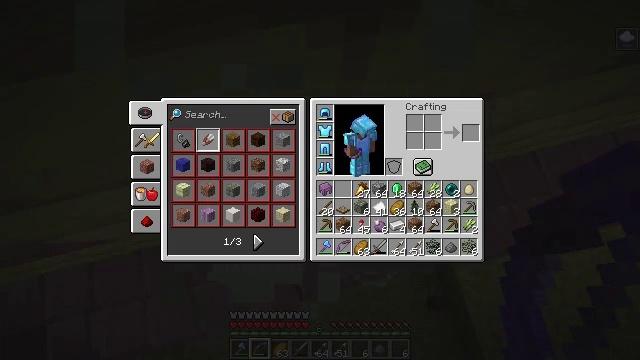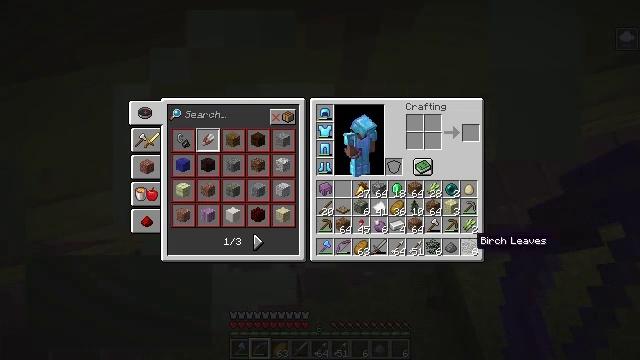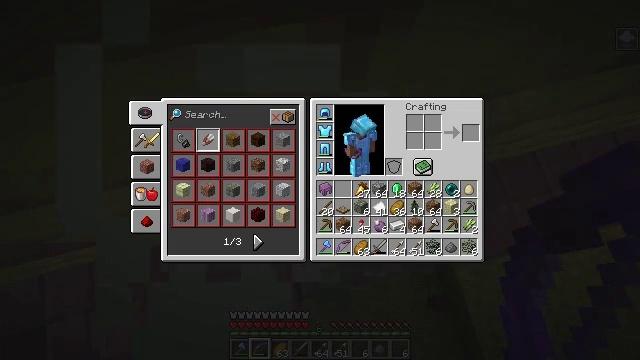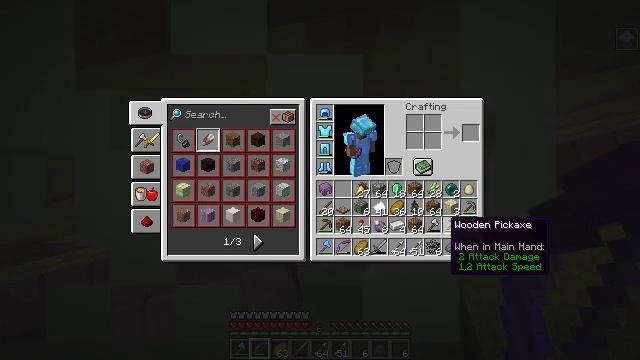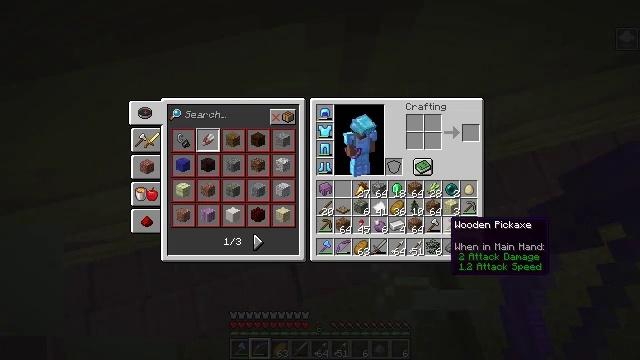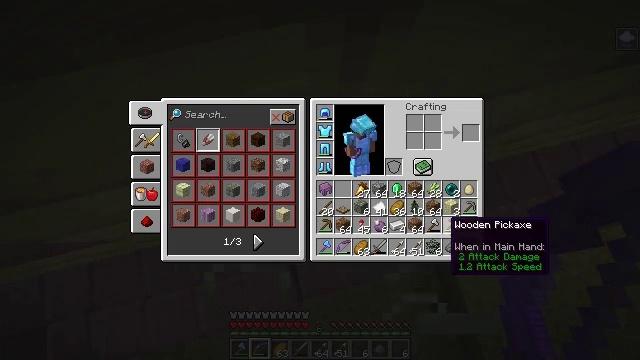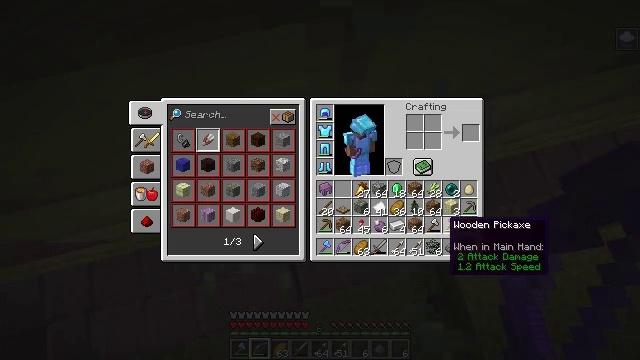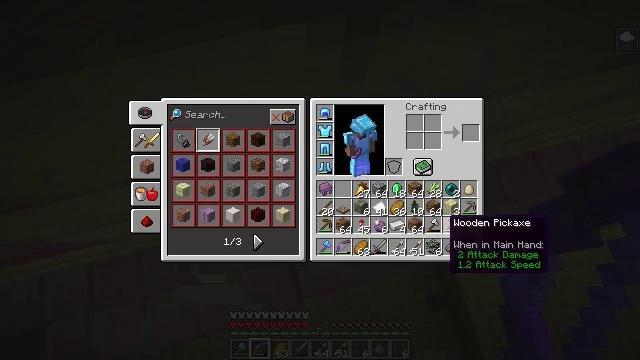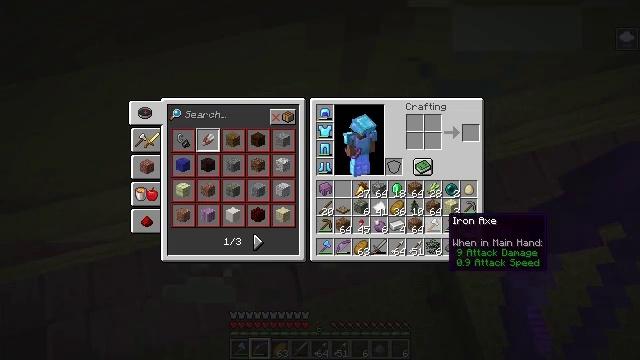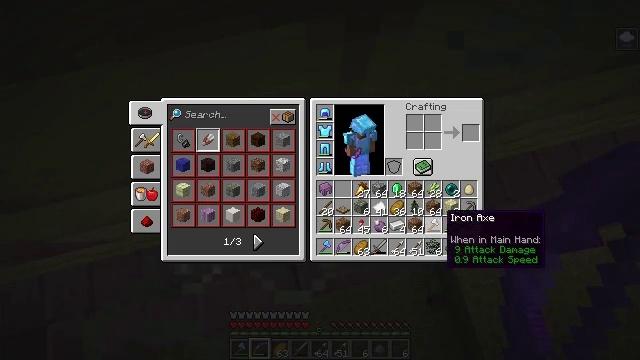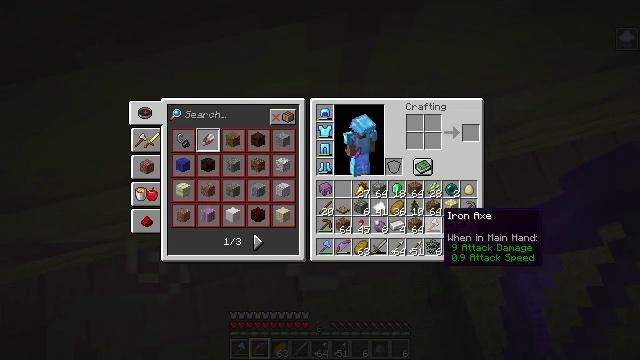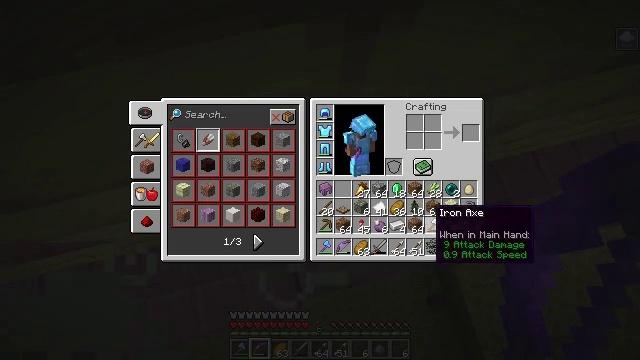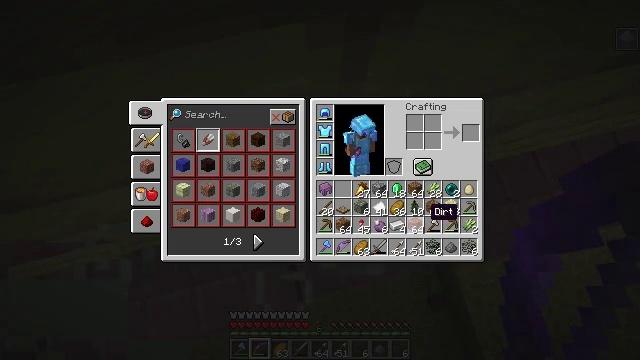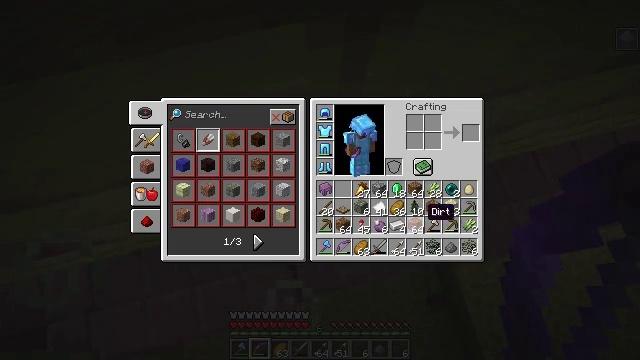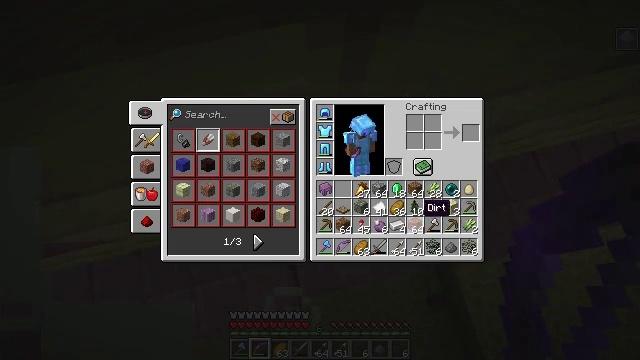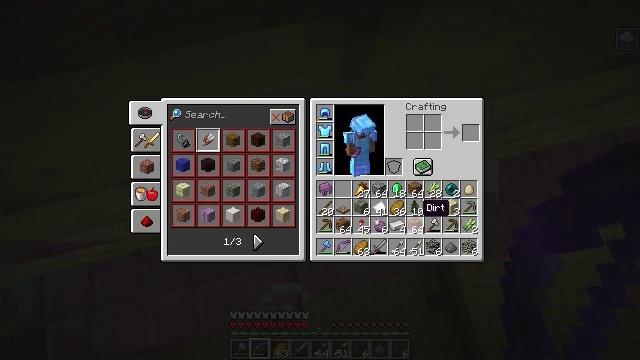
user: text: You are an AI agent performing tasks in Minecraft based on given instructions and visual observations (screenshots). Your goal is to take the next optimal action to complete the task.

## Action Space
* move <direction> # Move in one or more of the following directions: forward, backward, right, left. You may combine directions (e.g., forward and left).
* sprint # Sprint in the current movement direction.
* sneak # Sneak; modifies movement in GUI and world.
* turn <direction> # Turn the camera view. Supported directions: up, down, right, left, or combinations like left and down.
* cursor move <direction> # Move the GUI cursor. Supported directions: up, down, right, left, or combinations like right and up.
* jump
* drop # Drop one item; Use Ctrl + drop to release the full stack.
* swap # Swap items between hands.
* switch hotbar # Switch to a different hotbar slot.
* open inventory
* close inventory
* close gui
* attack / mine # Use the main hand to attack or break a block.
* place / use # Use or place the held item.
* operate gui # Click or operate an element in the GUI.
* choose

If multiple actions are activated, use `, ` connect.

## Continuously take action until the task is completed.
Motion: motion action
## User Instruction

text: Remove an iron axe from the inventory.
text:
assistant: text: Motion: cursor move left
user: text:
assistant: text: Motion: cursor move left and up
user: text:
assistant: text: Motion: no_op
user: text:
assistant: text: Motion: no_op
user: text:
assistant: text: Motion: no_op
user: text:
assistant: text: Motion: no_op
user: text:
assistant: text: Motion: no_op
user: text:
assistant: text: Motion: no_op
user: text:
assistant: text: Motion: no_op
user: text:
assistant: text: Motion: no_op
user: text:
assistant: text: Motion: cursor move left
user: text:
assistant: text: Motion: no_op
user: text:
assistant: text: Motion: no_op
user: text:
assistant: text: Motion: no_op
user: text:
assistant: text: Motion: no_op
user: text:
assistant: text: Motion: no_op
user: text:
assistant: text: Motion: cursor move left
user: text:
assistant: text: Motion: cursor move left
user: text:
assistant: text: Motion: no_op
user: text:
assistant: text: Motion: no_op
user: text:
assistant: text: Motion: no_op
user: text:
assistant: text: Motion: no_op
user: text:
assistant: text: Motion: no_op
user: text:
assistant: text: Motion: no_op
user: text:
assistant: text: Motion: no_op
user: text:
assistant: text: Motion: no_op
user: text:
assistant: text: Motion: no_op
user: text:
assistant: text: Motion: no_op
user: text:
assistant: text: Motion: no_op
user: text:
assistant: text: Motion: no_op